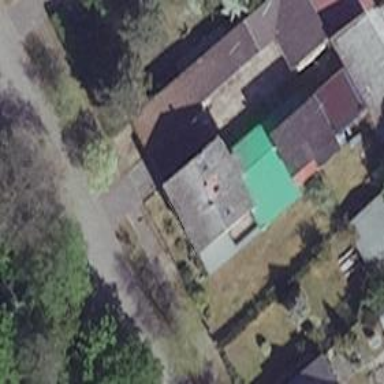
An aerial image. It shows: Residential building.